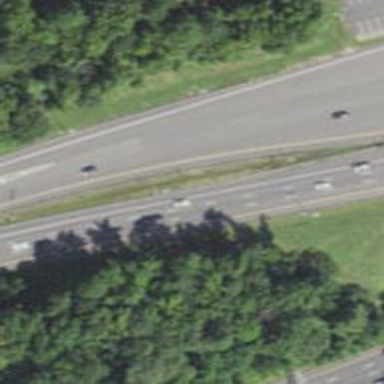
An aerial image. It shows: Asphalt motorway.